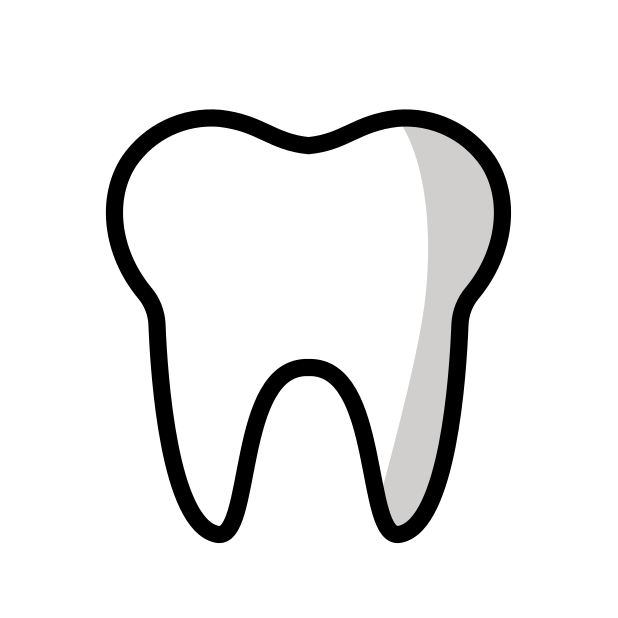
Emoji: 🦷
Name: tooth
Unicode: 0x1f9b7